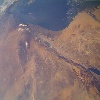
Label: land